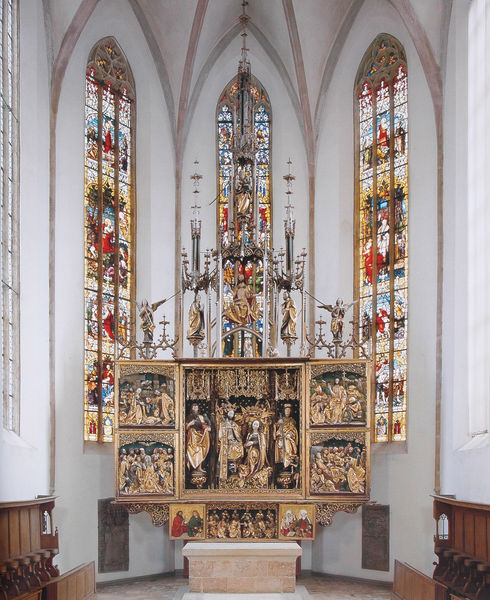
Titel: Hochaltar, Gesamtansicht mit geöffneten Flügeln
Künstler: Nürnberger Bildschnitzer aus dem Umkreis des Veit Stoß
Standort: Schwabach
Institution: Stadtpfarrkirche St. Johannes d.T. und St. Martin
Schlagwörter: blau, weiß, braun, bunt, fenster, frankreich, glas, hell, holz, lampe, rot, malerei, architektur, stein, innenraum, kirche, gold, innen, gotik, krone, engel, italien, farben, bank, rundbogen, gestühl, kerzen, leuchter, foto, fotografie, mosaik, beten, altar, hochaltar, photo, statuen, glasfenster, gotisch, spitzbogen, jesus, christlich, chor, könige, heilige, golden, heilig, maria, hirten, schrein, geschnitzt, schnitzwerk, tafelbild, josef, masswerk, geburt, amsterdam, kirchenkunst, kirchenfenster, predella, schnitzaltar, chorraum, sakristei, flügelaltar, triptychon, apostel, gottvater, bethlehem, krönung mariens, betstühle, bleiverglasung, internationale gotik, fenstermalerei, spitzbogenfesnter, rindbogen, lape, triticon, apsis, rotgolden, flügelaltear